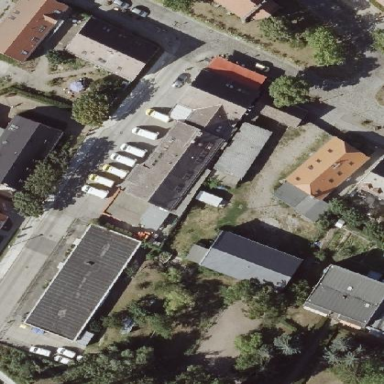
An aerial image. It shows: Commercial building with gabled roof.